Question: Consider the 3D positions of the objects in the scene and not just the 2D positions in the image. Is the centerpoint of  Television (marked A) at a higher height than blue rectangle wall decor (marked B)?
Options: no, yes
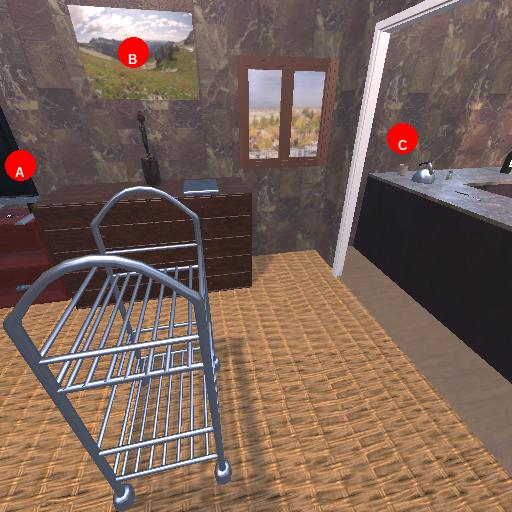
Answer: no